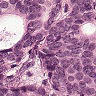
Metastatic tissue present: yes